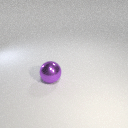
large purple metal sphere